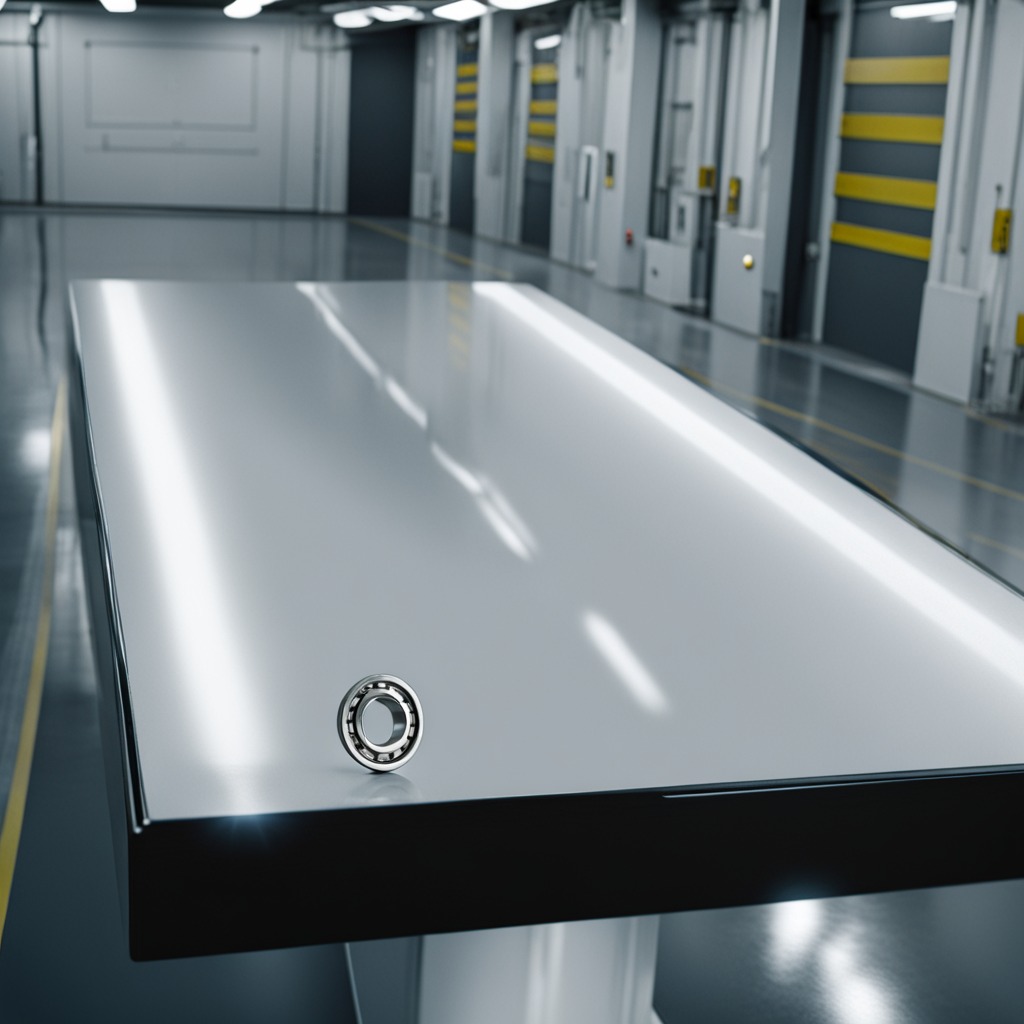
A metal ball bearing lies on the table.